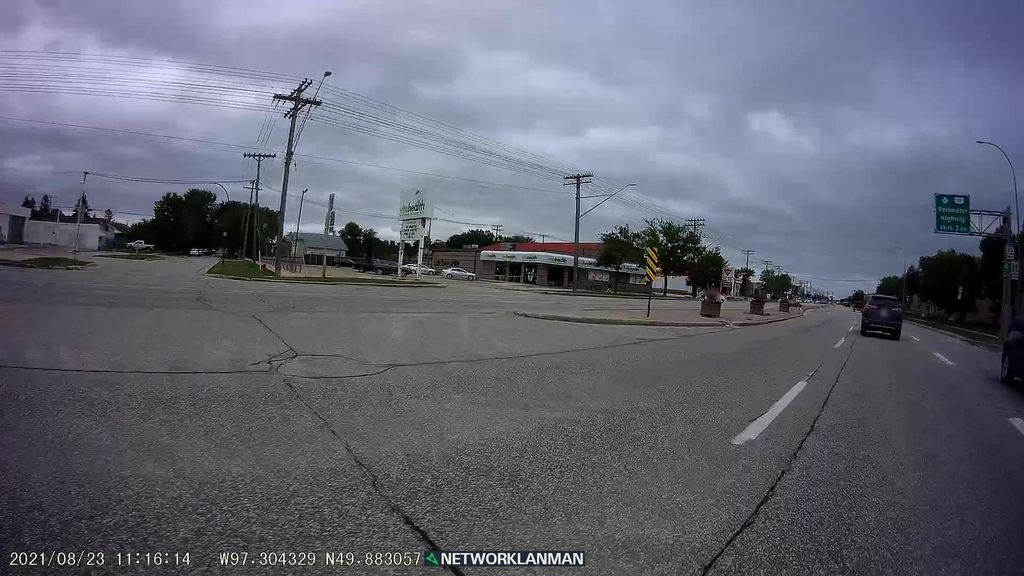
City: winnipeg